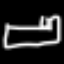
Label: bed